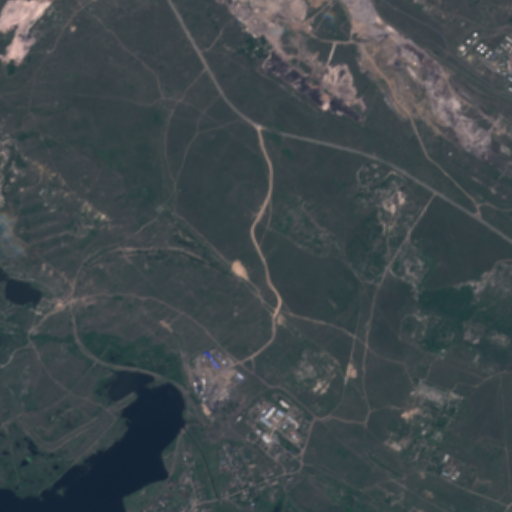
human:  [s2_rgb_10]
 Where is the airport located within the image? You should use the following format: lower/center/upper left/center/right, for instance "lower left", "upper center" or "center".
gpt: The airport is located in the upper right of the image.
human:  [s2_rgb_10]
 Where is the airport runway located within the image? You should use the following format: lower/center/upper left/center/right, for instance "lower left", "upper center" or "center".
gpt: The airport runway is located in the upper right of the image.
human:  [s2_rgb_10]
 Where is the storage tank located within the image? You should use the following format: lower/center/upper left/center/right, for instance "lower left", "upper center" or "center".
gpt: The storage tank is located in the upper right of the image.
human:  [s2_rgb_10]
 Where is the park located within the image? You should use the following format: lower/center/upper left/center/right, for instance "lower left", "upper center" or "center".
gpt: There is no park in the image.